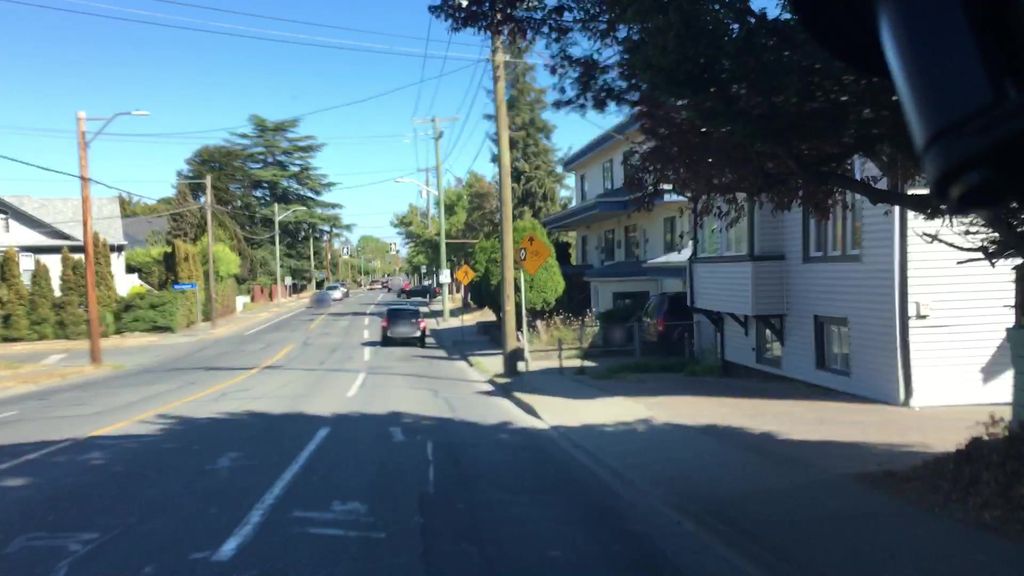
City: victoria